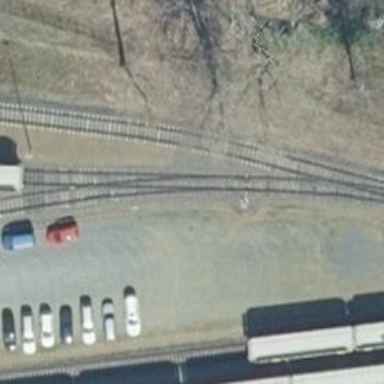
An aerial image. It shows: Railway switch.